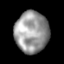
Tissue: lung
Cell type: Endothelial cells
Senescence score: 0.212
Nuclear area (px): 1360
Mean DAPI intensity: 153.199